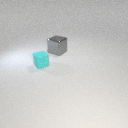
small cyan rubber cube to the left of large gray metal cube